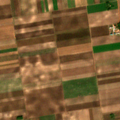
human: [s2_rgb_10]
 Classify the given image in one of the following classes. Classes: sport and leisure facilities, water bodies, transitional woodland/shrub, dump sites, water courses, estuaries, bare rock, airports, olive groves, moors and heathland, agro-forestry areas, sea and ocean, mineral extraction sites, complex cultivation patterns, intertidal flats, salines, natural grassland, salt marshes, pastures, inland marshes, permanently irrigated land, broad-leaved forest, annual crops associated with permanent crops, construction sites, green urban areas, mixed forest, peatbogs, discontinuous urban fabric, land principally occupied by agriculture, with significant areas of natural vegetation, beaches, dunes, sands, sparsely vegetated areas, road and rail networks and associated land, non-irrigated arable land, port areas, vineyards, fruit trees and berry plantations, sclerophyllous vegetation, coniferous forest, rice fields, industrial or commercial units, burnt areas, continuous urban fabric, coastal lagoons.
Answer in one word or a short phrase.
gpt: non-irrigated arable land, complex cultivation patterns